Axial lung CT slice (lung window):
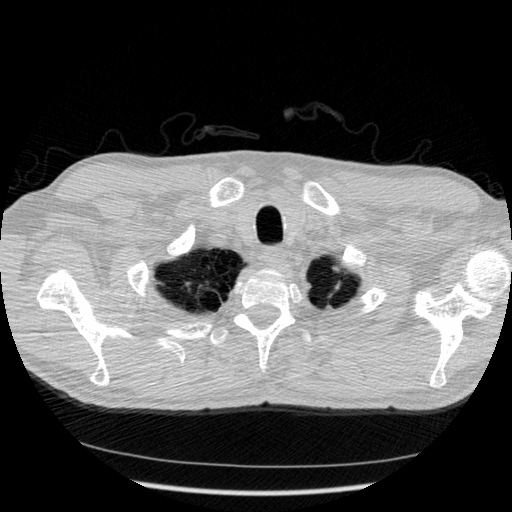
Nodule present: no